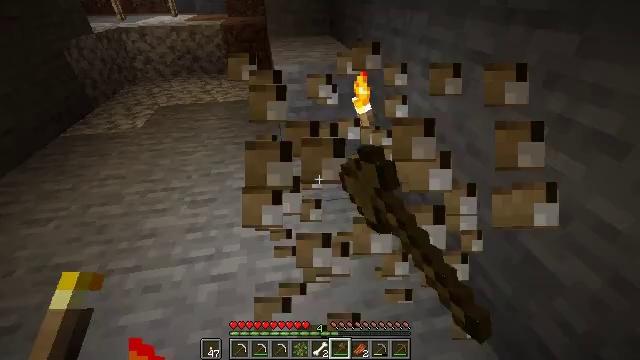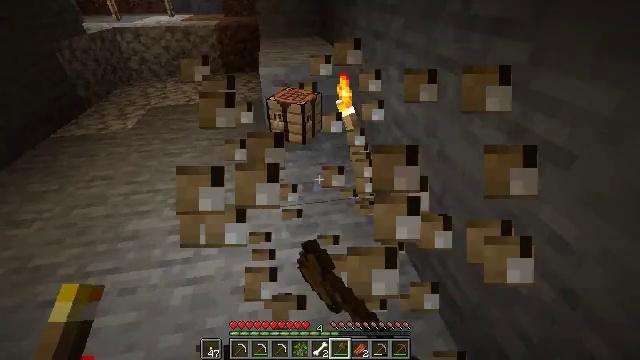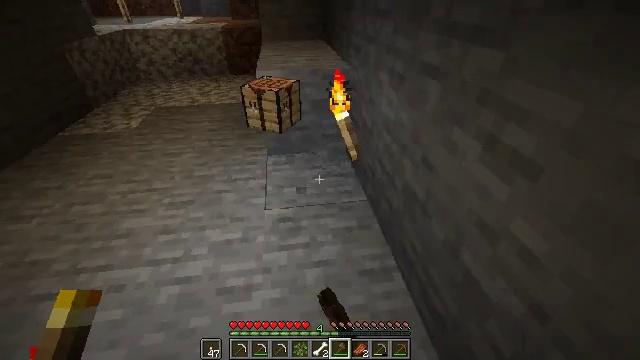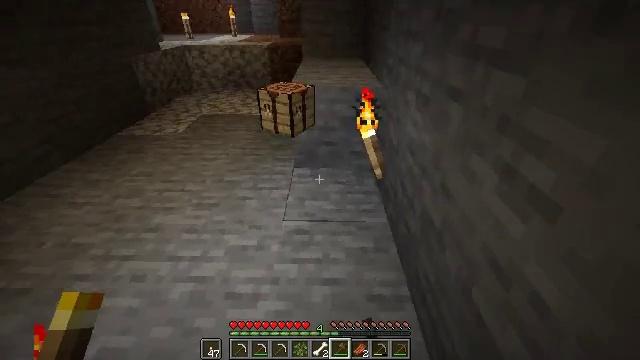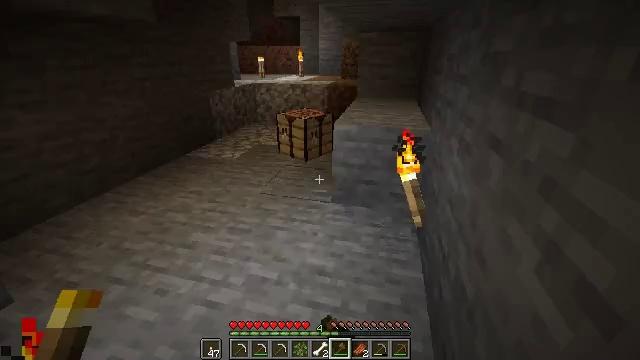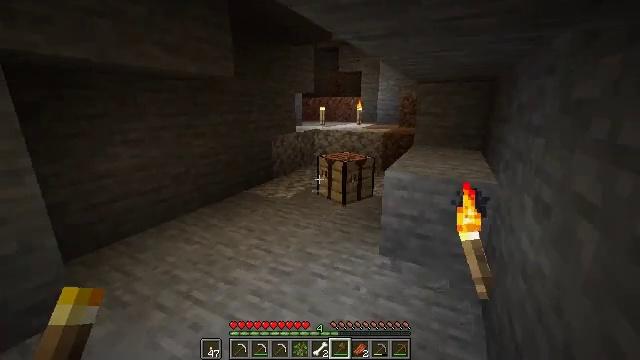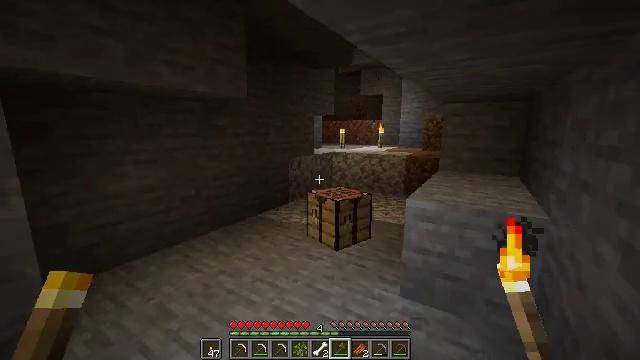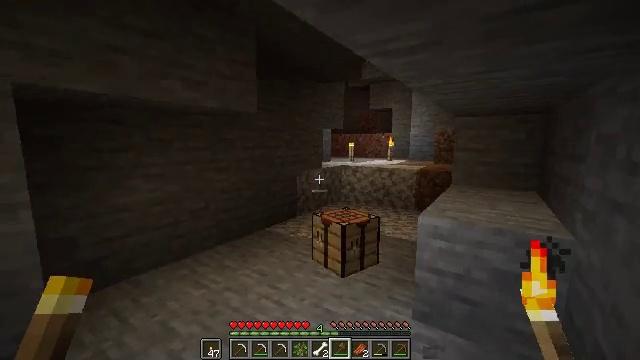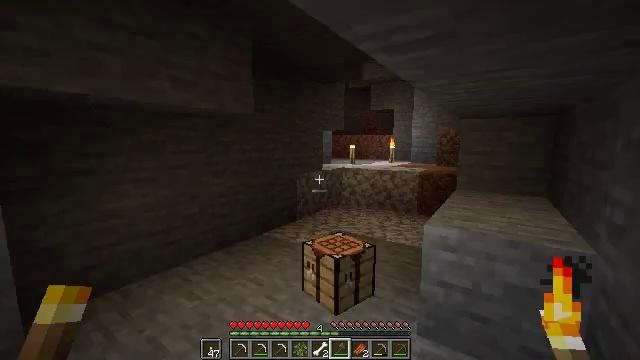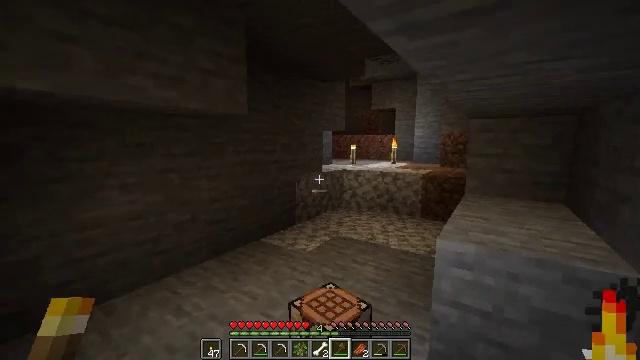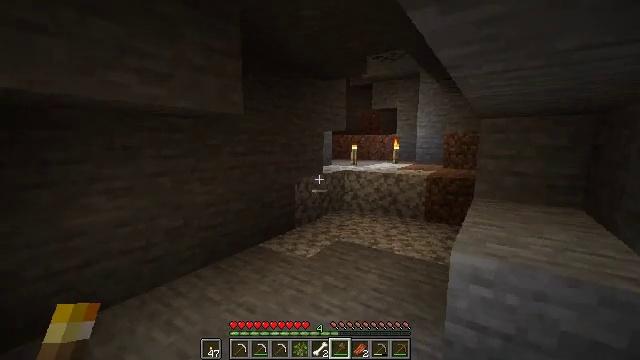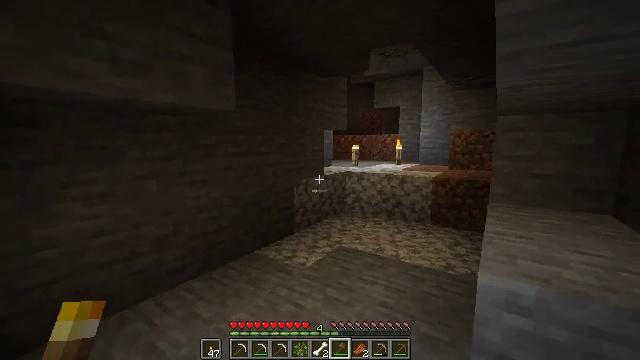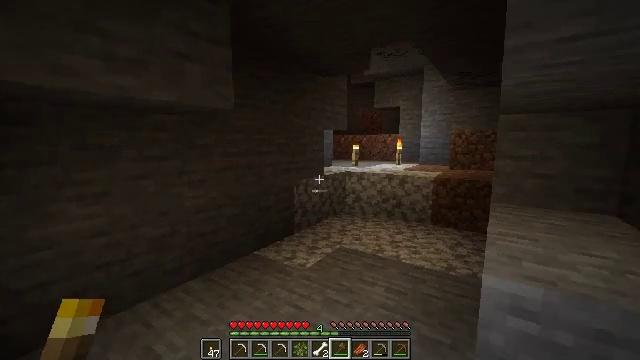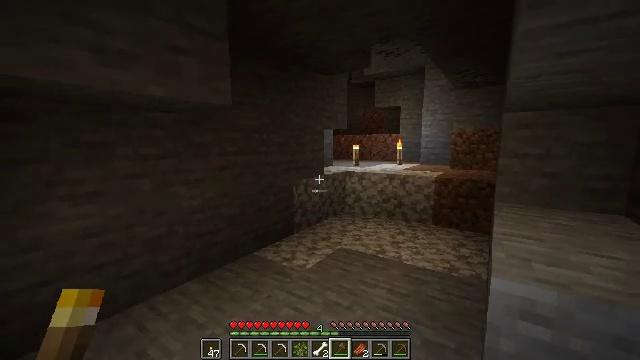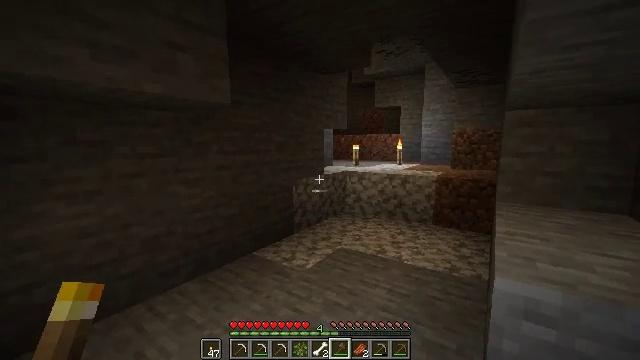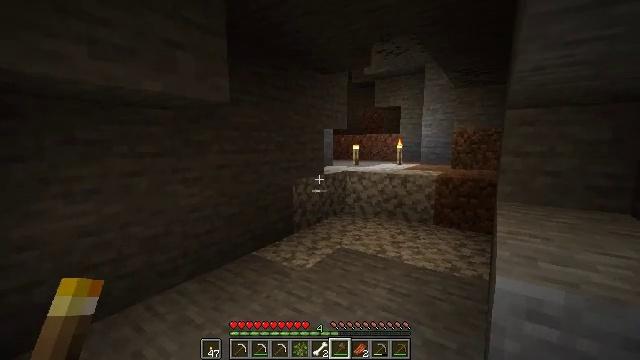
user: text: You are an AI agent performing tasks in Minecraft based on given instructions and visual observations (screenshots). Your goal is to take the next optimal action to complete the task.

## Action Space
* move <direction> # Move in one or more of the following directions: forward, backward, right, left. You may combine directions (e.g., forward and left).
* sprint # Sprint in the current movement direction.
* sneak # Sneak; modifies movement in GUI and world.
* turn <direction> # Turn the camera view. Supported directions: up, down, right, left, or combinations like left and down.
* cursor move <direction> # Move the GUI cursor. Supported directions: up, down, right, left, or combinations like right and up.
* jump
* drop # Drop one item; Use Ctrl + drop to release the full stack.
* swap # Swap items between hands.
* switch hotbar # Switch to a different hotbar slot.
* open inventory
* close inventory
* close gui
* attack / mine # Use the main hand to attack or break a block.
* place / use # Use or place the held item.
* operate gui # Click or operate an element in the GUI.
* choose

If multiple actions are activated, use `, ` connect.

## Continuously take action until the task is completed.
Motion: motion action
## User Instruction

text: Mine the mossy cobblestone underground.
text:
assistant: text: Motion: move right, attack / mine
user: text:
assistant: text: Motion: move right, turn left, attack / mine
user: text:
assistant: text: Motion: move forward and move right, turn left and up, attack / mine
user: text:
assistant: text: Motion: move forward, turn left and up
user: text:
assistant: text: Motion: move forward, turn left and up
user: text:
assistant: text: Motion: move forward, turn left and up
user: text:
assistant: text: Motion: move forward, turn left and up
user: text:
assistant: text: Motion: move forward
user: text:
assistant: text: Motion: move forward
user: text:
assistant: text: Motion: move forward
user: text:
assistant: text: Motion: no_op
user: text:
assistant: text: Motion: no_op
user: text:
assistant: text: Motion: no_op
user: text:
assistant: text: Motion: no_op
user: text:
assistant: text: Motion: no_op
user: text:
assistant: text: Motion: no_op
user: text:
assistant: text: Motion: no_op
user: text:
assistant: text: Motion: no_op
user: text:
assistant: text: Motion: no_op
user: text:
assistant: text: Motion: no_op
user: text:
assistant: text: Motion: no_op
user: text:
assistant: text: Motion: no_op
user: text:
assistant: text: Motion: no_op
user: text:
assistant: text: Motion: no_op
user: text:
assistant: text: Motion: move forward
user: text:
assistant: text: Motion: move forward
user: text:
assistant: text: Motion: move forward
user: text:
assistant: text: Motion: move forward
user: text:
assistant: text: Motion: move forward
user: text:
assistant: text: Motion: move forward